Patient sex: M
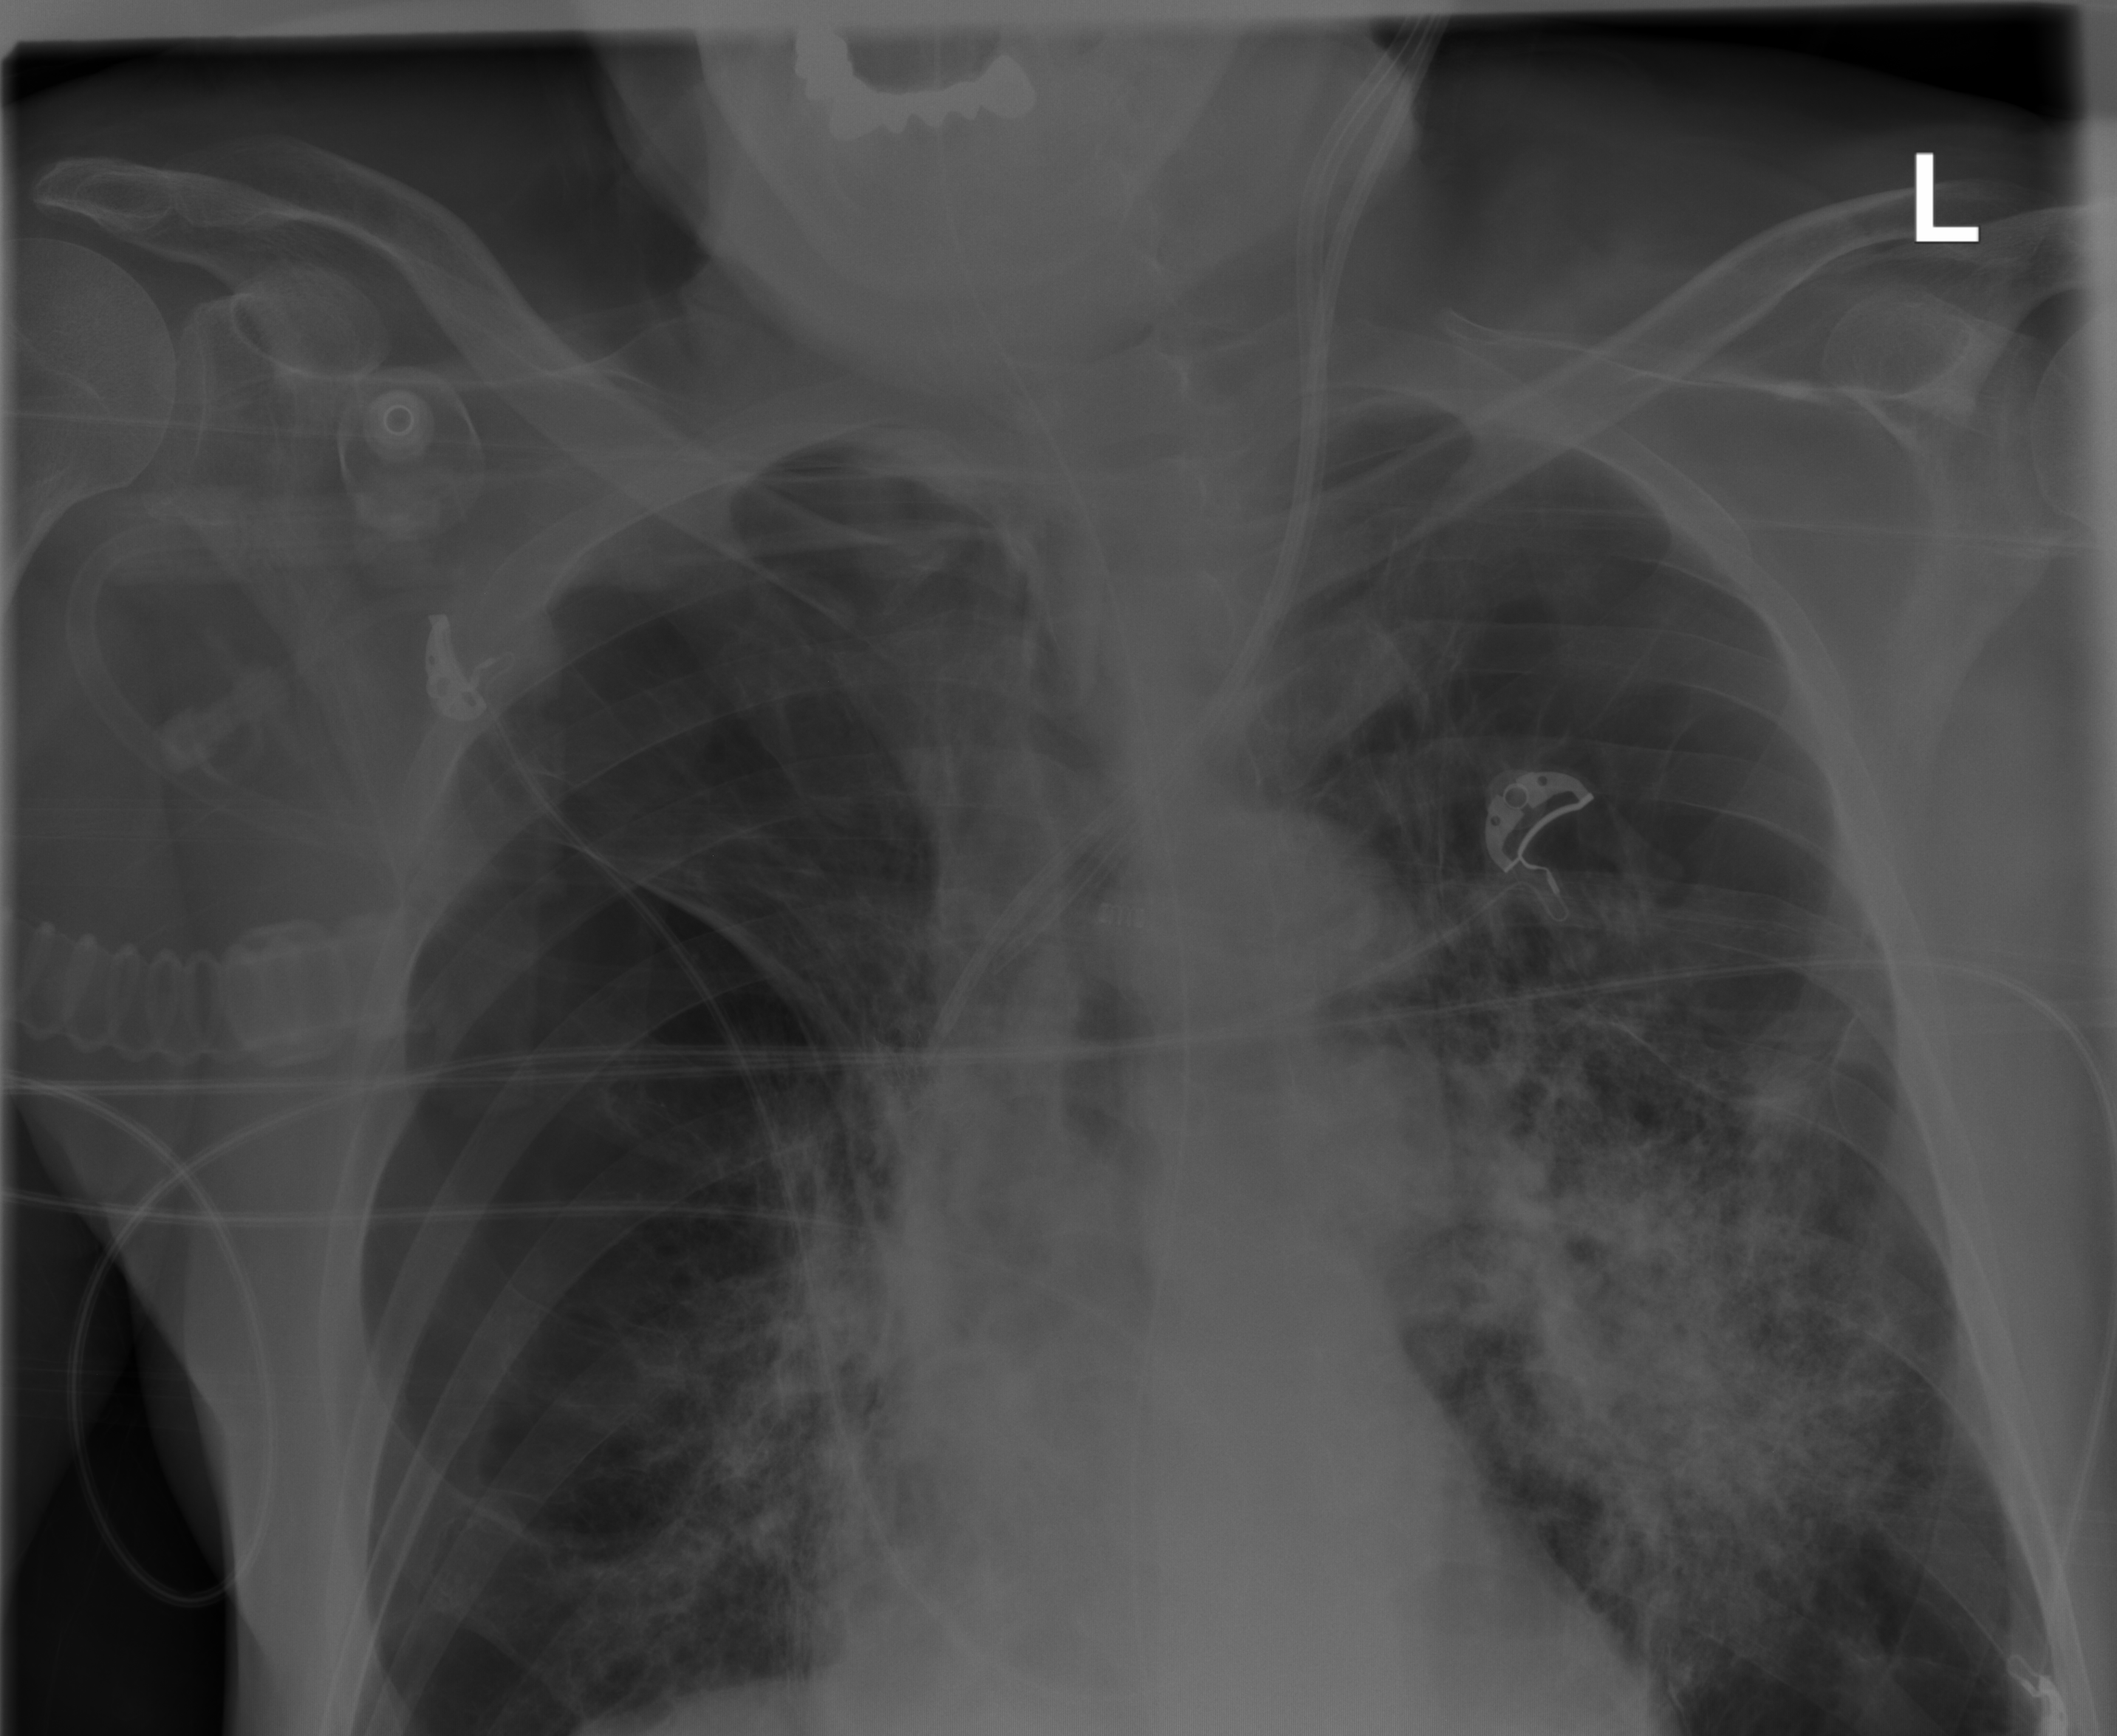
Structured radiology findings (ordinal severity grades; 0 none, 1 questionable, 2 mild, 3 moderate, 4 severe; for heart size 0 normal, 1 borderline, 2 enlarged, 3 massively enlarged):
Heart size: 0
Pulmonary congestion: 1
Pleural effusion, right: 0
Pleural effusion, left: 0
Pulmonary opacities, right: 2
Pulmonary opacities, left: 2
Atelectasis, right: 3
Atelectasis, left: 3